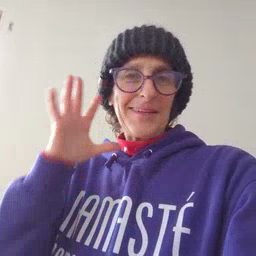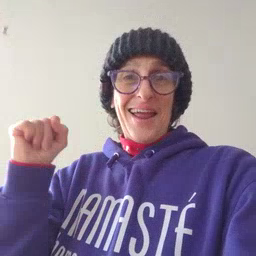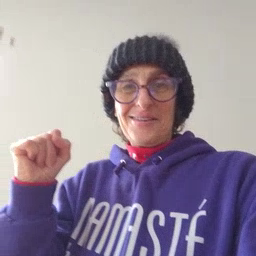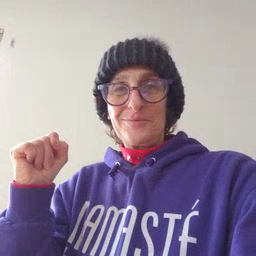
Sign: loud